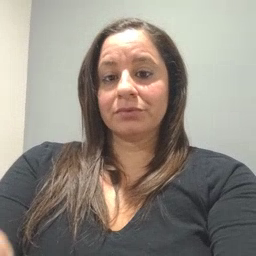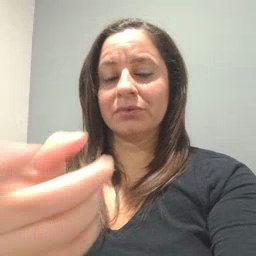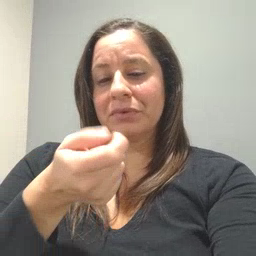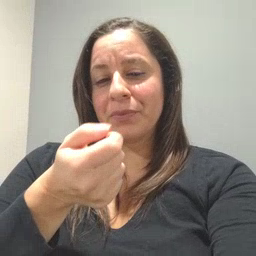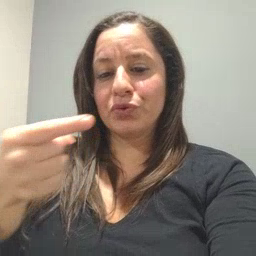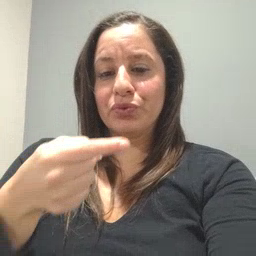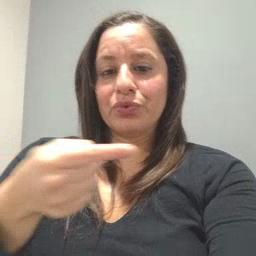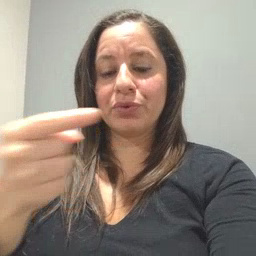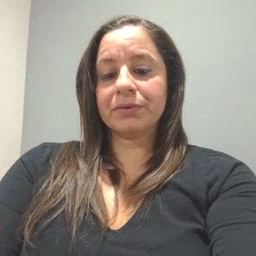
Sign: owie